Question: I have this simple model
'''
public class Autor
{
[Key]
int AutorID { get; set; }
[Required]
[MaxLength(100)]
public string Nome { get; set; }
[Required]
[Display(Name = "Data de nascimento")]
[DisplayFormat(DataFormatString = "{0:d}", ApplyFormatInEditMode = true)]
public DateTime Data { get; set; }
public virtual ICollection<Livro> Livros { get; set; }
}
'''
and
'''
public class Livro
{
public int LivroID { get; set; }
[Required(ErrorMessage = "E necessario titulo")]
[MaxLength(100, ErrorMessage = "Titulo deve ter no maximo 100 caracteres")]
public string Titulo { get; set; }
[Required]
[DisplayFormat(DataFormatString = "{0:d}", ApplyFormatInEditMode = true)]
public DateTime Data { get; set; }
[Required]
[Range(1, 5000, ErrorMessage = "Valor deve ser entre 1 e 5000")]
public int Paginas { get; set; }
[Required]
public int AutorID { get; set; }
[Required]
public virtual Autor Autor { get; set;
}
'''
Usage:
'''
public class BibliotecaContext : DbContext
{
public DbSet<Autor> Autores { get; set; }
public DbSet<Livro> Livros { get; set; }
protected override void OnModelCreating(DbModelBuilder modelBuilder)
{
modelBuilder.Conventions.Remove<PluralizingTableNameConvention>();
modelBuilder.Entity<Autor>().HasMany(p => p.Livros).WithRequired(p => p.Autor);
}
}
'''
When i try to create a controller strongly typed for the Livro class I'm getting this:

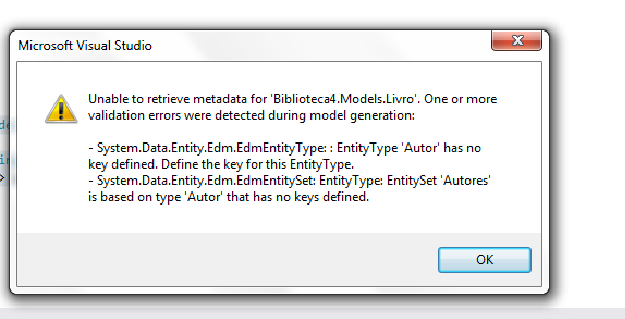
Answer: I believe it is because the AutorID Property is not public.